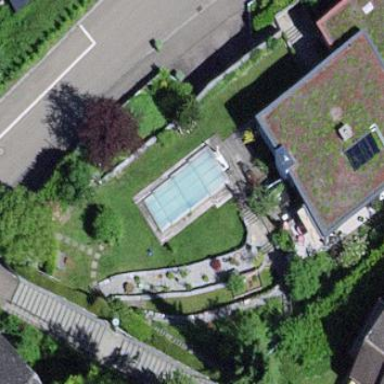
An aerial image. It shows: Swimming pool located in leisure land.